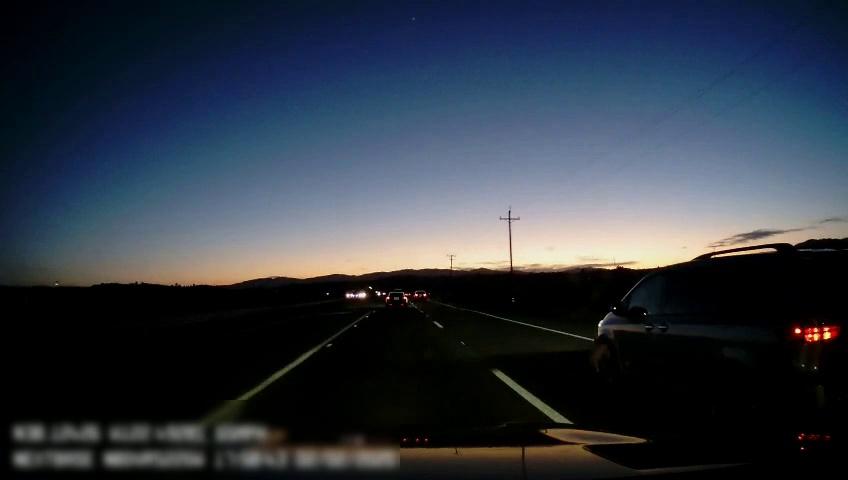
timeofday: Dusk/Dawn/Twilight
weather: Sunny
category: Drivable Space
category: Vehicles | SUV
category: Vehicles | SUV
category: Vehicles | SUV
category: Lanes | Alternate Lane
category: Lanes | Current Lane
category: Lanes | Current Lane
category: Lanes | Current Lane